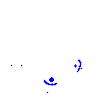
Particle: proton